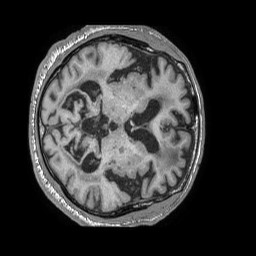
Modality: T1w
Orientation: axial
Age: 74
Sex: female
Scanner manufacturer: philips
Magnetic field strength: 1.5 T
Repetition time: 0.007664 s
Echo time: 0.003521 s